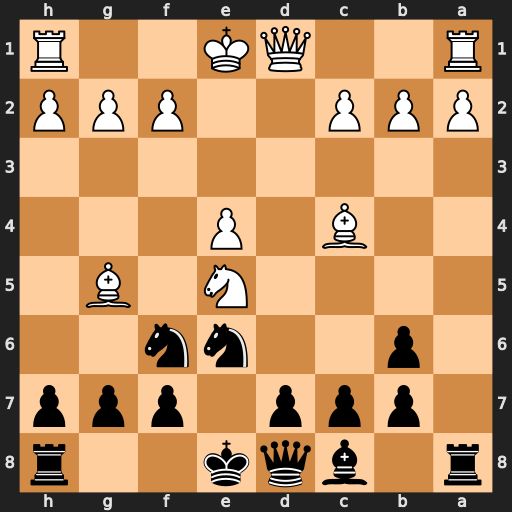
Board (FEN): r1bqk2r/1ppp1ppp/1p2nn2/4N1B1/2B1P3/8/PPP2PPP/R2QK2R
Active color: b
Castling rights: KQkq
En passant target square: -
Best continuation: Nxg5